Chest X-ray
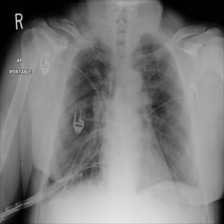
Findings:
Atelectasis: positive
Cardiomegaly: negative
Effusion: positive
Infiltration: negative
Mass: negative
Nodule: negative
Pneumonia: negative
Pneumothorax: negative
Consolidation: negative
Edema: negative
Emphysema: negative
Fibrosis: negative
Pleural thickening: negative
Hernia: negative